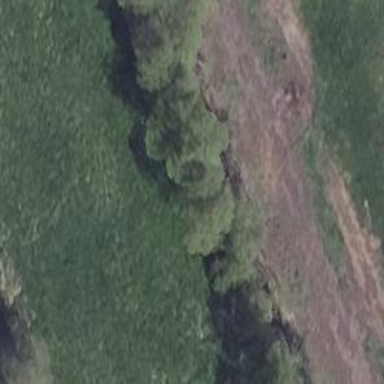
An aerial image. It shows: Row of deciduous broadleaved trees.